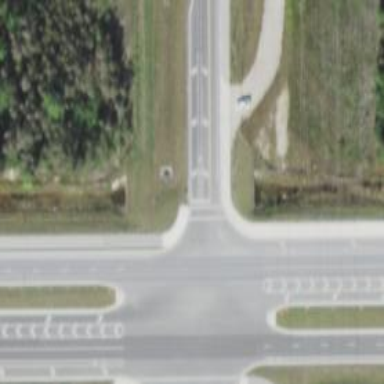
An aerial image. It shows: Uncontrolled crossing at the intersection of cycleway and road.